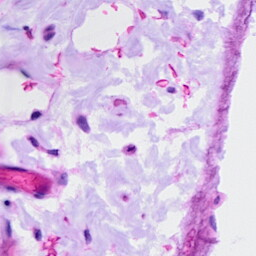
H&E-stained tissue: Ovarian